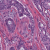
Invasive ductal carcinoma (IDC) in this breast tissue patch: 1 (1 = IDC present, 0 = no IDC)